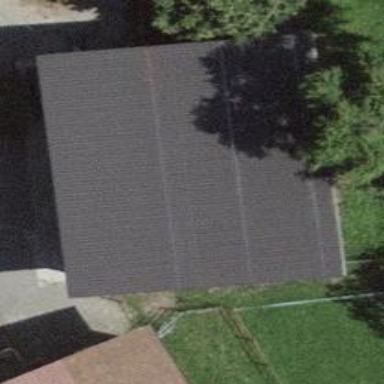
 consisting of solar photovoltaic panels."